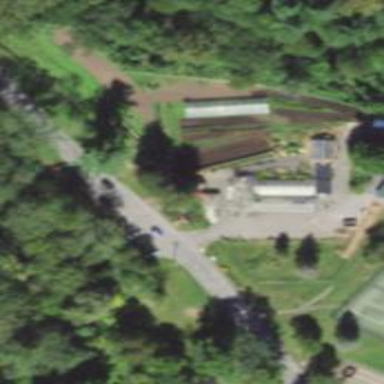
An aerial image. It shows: Vegetable garden considered as leisure land.